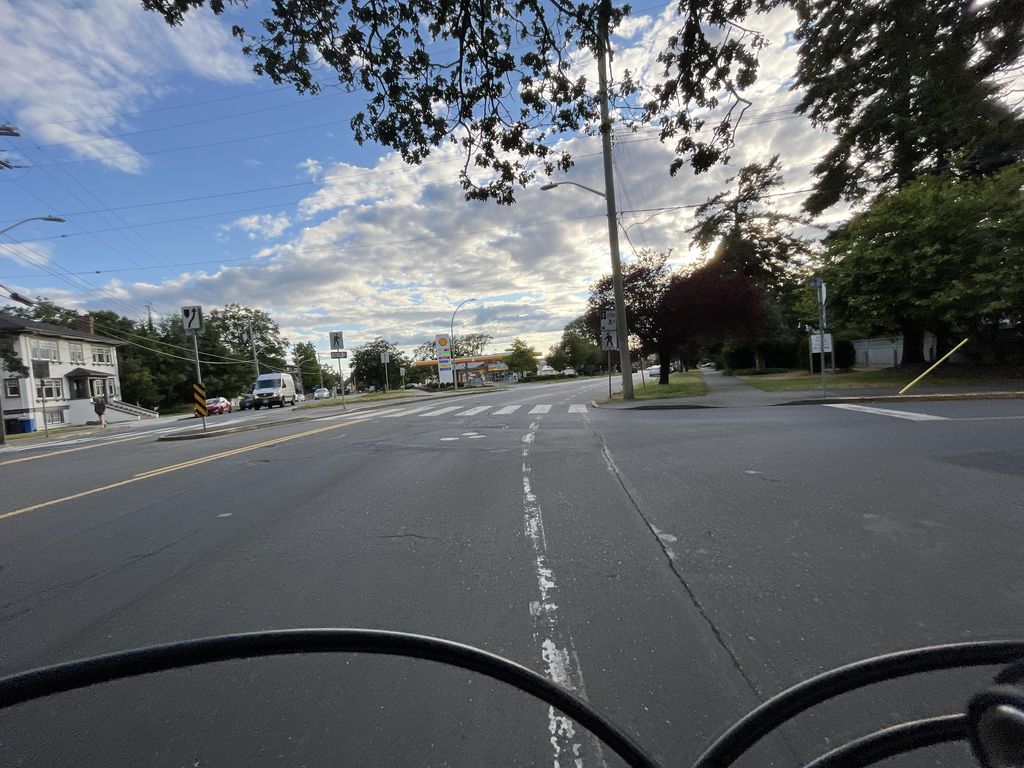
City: victoria